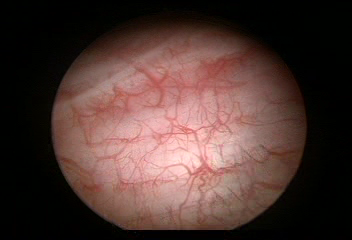
Modality: WLC
Class: Normal mucosa
Bladder cancer association: No